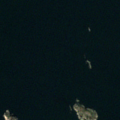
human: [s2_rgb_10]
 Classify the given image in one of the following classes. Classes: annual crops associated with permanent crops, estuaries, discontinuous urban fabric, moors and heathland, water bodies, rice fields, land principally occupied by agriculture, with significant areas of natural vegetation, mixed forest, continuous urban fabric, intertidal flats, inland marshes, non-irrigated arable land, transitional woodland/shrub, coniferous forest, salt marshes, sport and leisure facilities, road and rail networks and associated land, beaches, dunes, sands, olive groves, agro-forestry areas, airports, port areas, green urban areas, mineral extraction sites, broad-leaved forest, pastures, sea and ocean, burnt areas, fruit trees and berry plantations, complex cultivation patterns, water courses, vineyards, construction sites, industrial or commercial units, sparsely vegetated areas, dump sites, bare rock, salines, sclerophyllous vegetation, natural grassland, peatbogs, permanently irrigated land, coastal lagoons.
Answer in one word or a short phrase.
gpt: sea and ocean